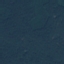
Label: Forest